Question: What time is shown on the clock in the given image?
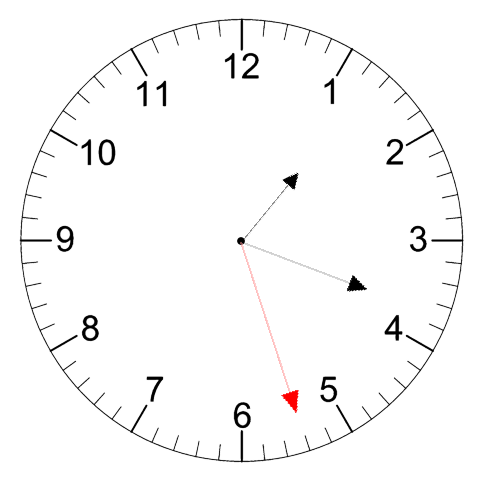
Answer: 01:18:27